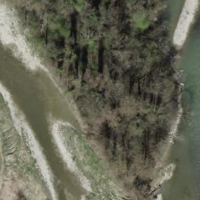
EUNIS habitat code: 15
Species observed at this site:
Alcedo atthis
Troglodytes troglodytes